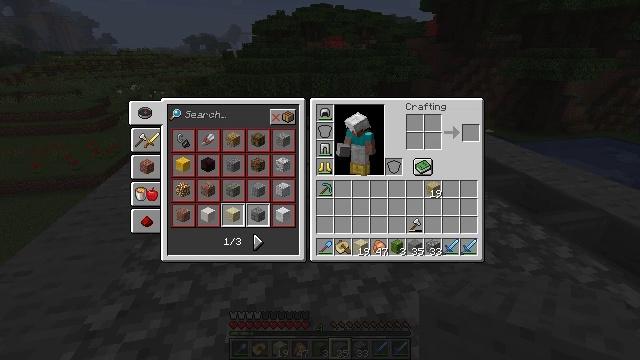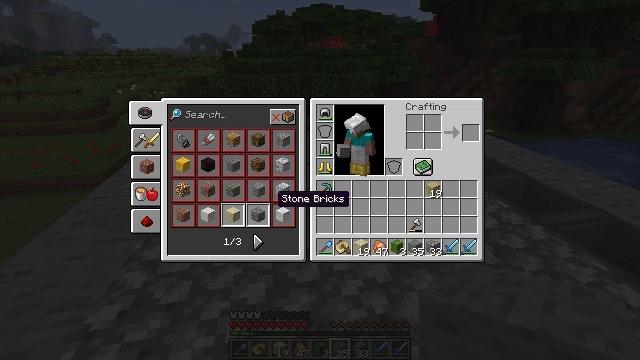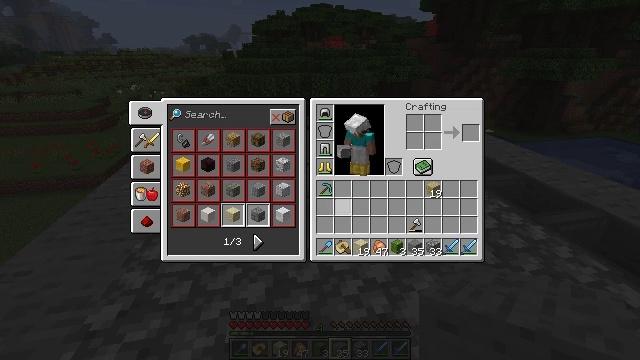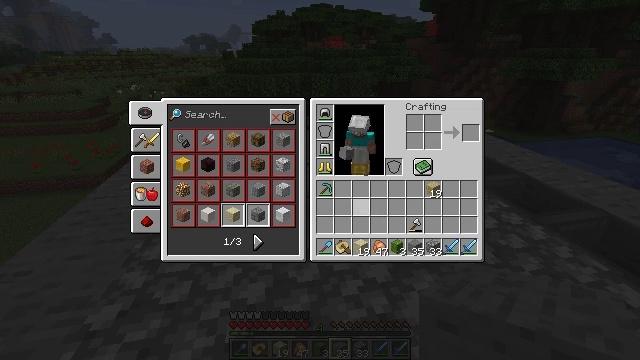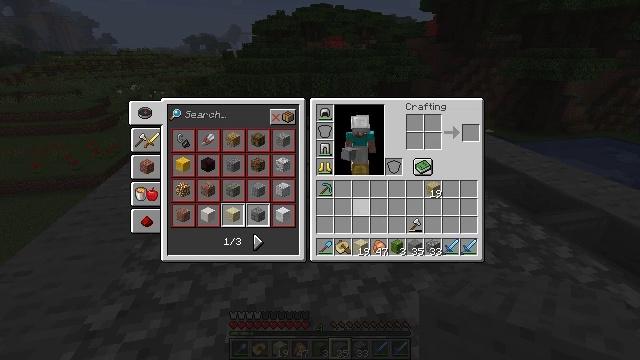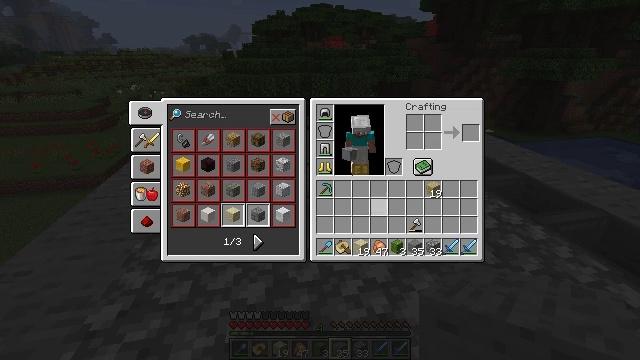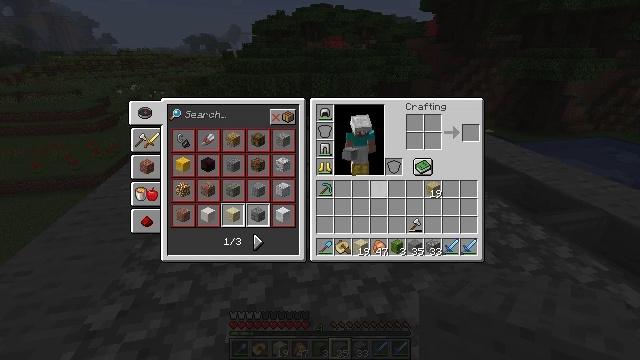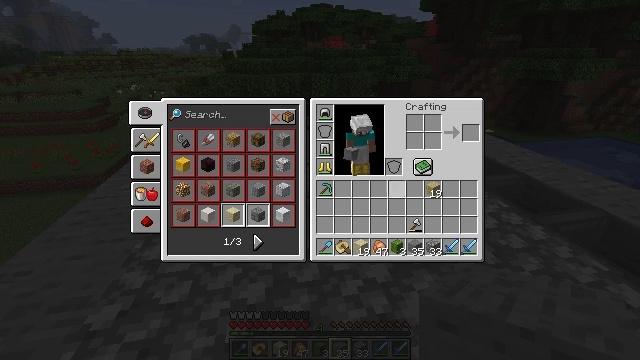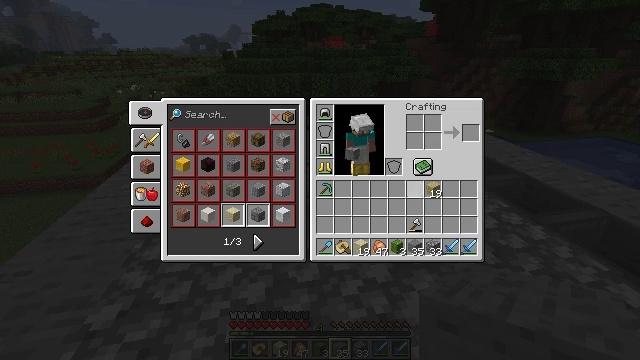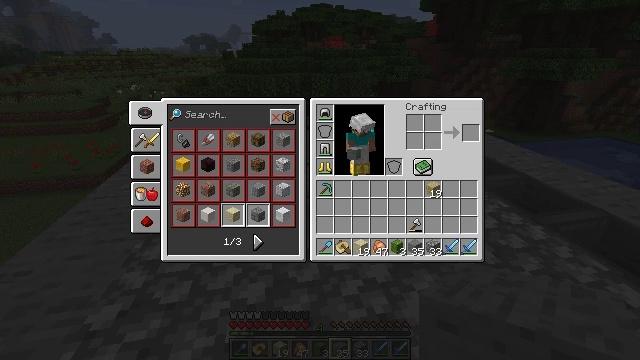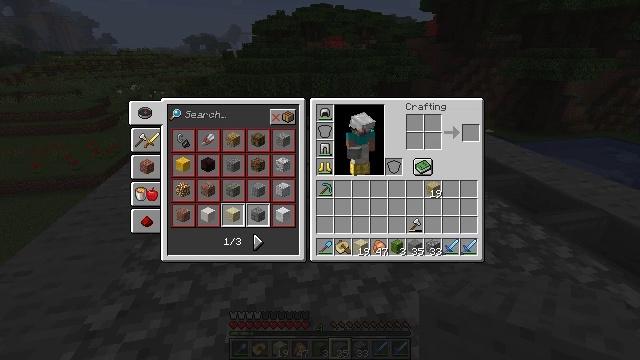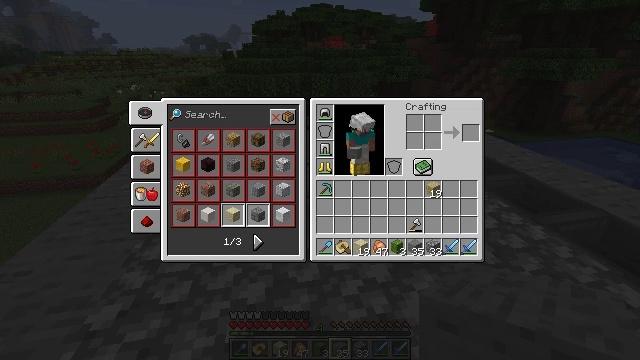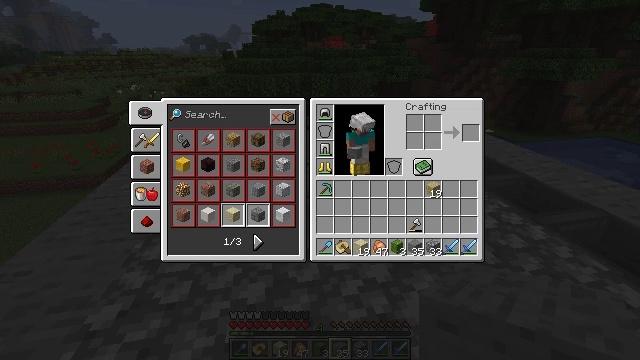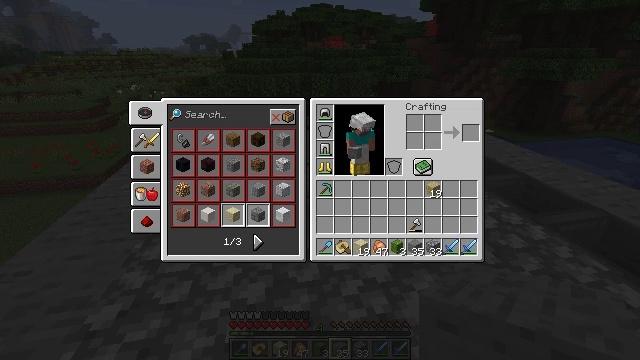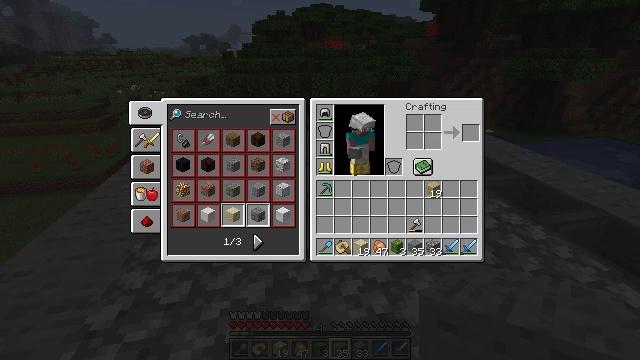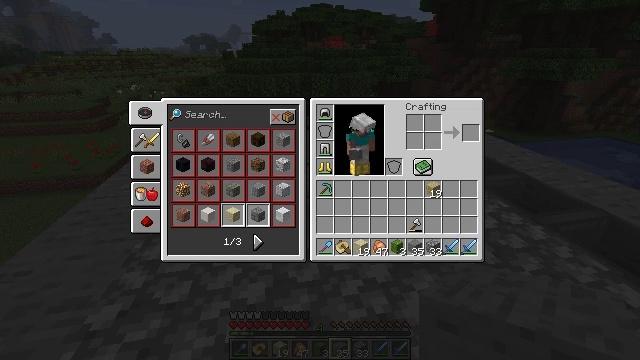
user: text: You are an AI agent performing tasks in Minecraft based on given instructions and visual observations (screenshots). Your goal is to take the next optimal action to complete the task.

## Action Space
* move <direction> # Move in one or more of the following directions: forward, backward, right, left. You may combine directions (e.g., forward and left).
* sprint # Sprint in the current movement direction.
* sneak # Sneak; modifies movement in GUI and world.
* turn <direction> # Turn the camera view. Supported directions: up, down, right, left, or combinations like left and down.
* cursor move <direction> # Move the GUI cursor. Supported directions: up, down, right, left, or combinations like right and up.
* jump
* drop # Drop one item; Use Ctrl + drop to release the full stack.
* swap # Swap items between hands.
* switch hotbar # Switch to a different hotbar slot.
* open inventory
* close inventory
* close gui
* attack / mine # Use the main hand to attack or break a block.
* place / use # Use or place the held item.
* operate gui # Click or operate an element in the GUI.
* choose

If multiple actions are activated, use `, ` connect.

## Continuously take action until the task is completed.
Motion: motion action
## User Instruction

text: Harvest sweet berries by mining the bush.
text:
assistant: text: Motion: cursor move right
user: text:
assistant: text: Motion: cursor move right
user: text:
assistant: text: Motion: cursor move right
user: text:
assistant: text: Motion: no_op
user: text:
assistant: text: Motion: cursor move right
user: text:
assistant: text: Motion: no_op
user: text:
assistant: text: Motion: cursor move right
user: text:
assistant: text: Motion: cursor move right and up
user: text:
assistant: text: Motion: cursor move right
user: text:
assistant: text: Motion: cursor move right
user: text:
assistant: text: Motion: no_op
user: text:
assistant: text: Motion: no_op
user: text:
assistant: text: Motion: no_op
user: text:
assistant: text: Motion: cursor move right and down
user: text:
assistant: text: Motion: cursor move right and down
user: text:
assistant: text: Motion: cursor move right and down
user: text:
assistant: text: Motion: cursor move right and down
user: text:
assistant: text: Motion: no_op
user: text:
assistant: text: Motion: no_op
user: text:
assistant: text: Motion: no_op
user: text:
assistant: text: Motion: no_op
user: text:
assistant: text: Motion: no_op
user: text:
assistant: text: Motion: cursor move left
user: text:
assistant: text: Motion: cursor move left and up
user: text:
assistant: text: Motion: cursor move left and up
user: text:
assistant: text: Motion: cursor move left
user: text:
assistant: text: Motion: no_op
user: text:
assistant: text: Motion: no_op
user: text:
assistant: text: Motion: no_op
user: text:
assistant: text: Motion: cursor move up